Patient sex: M
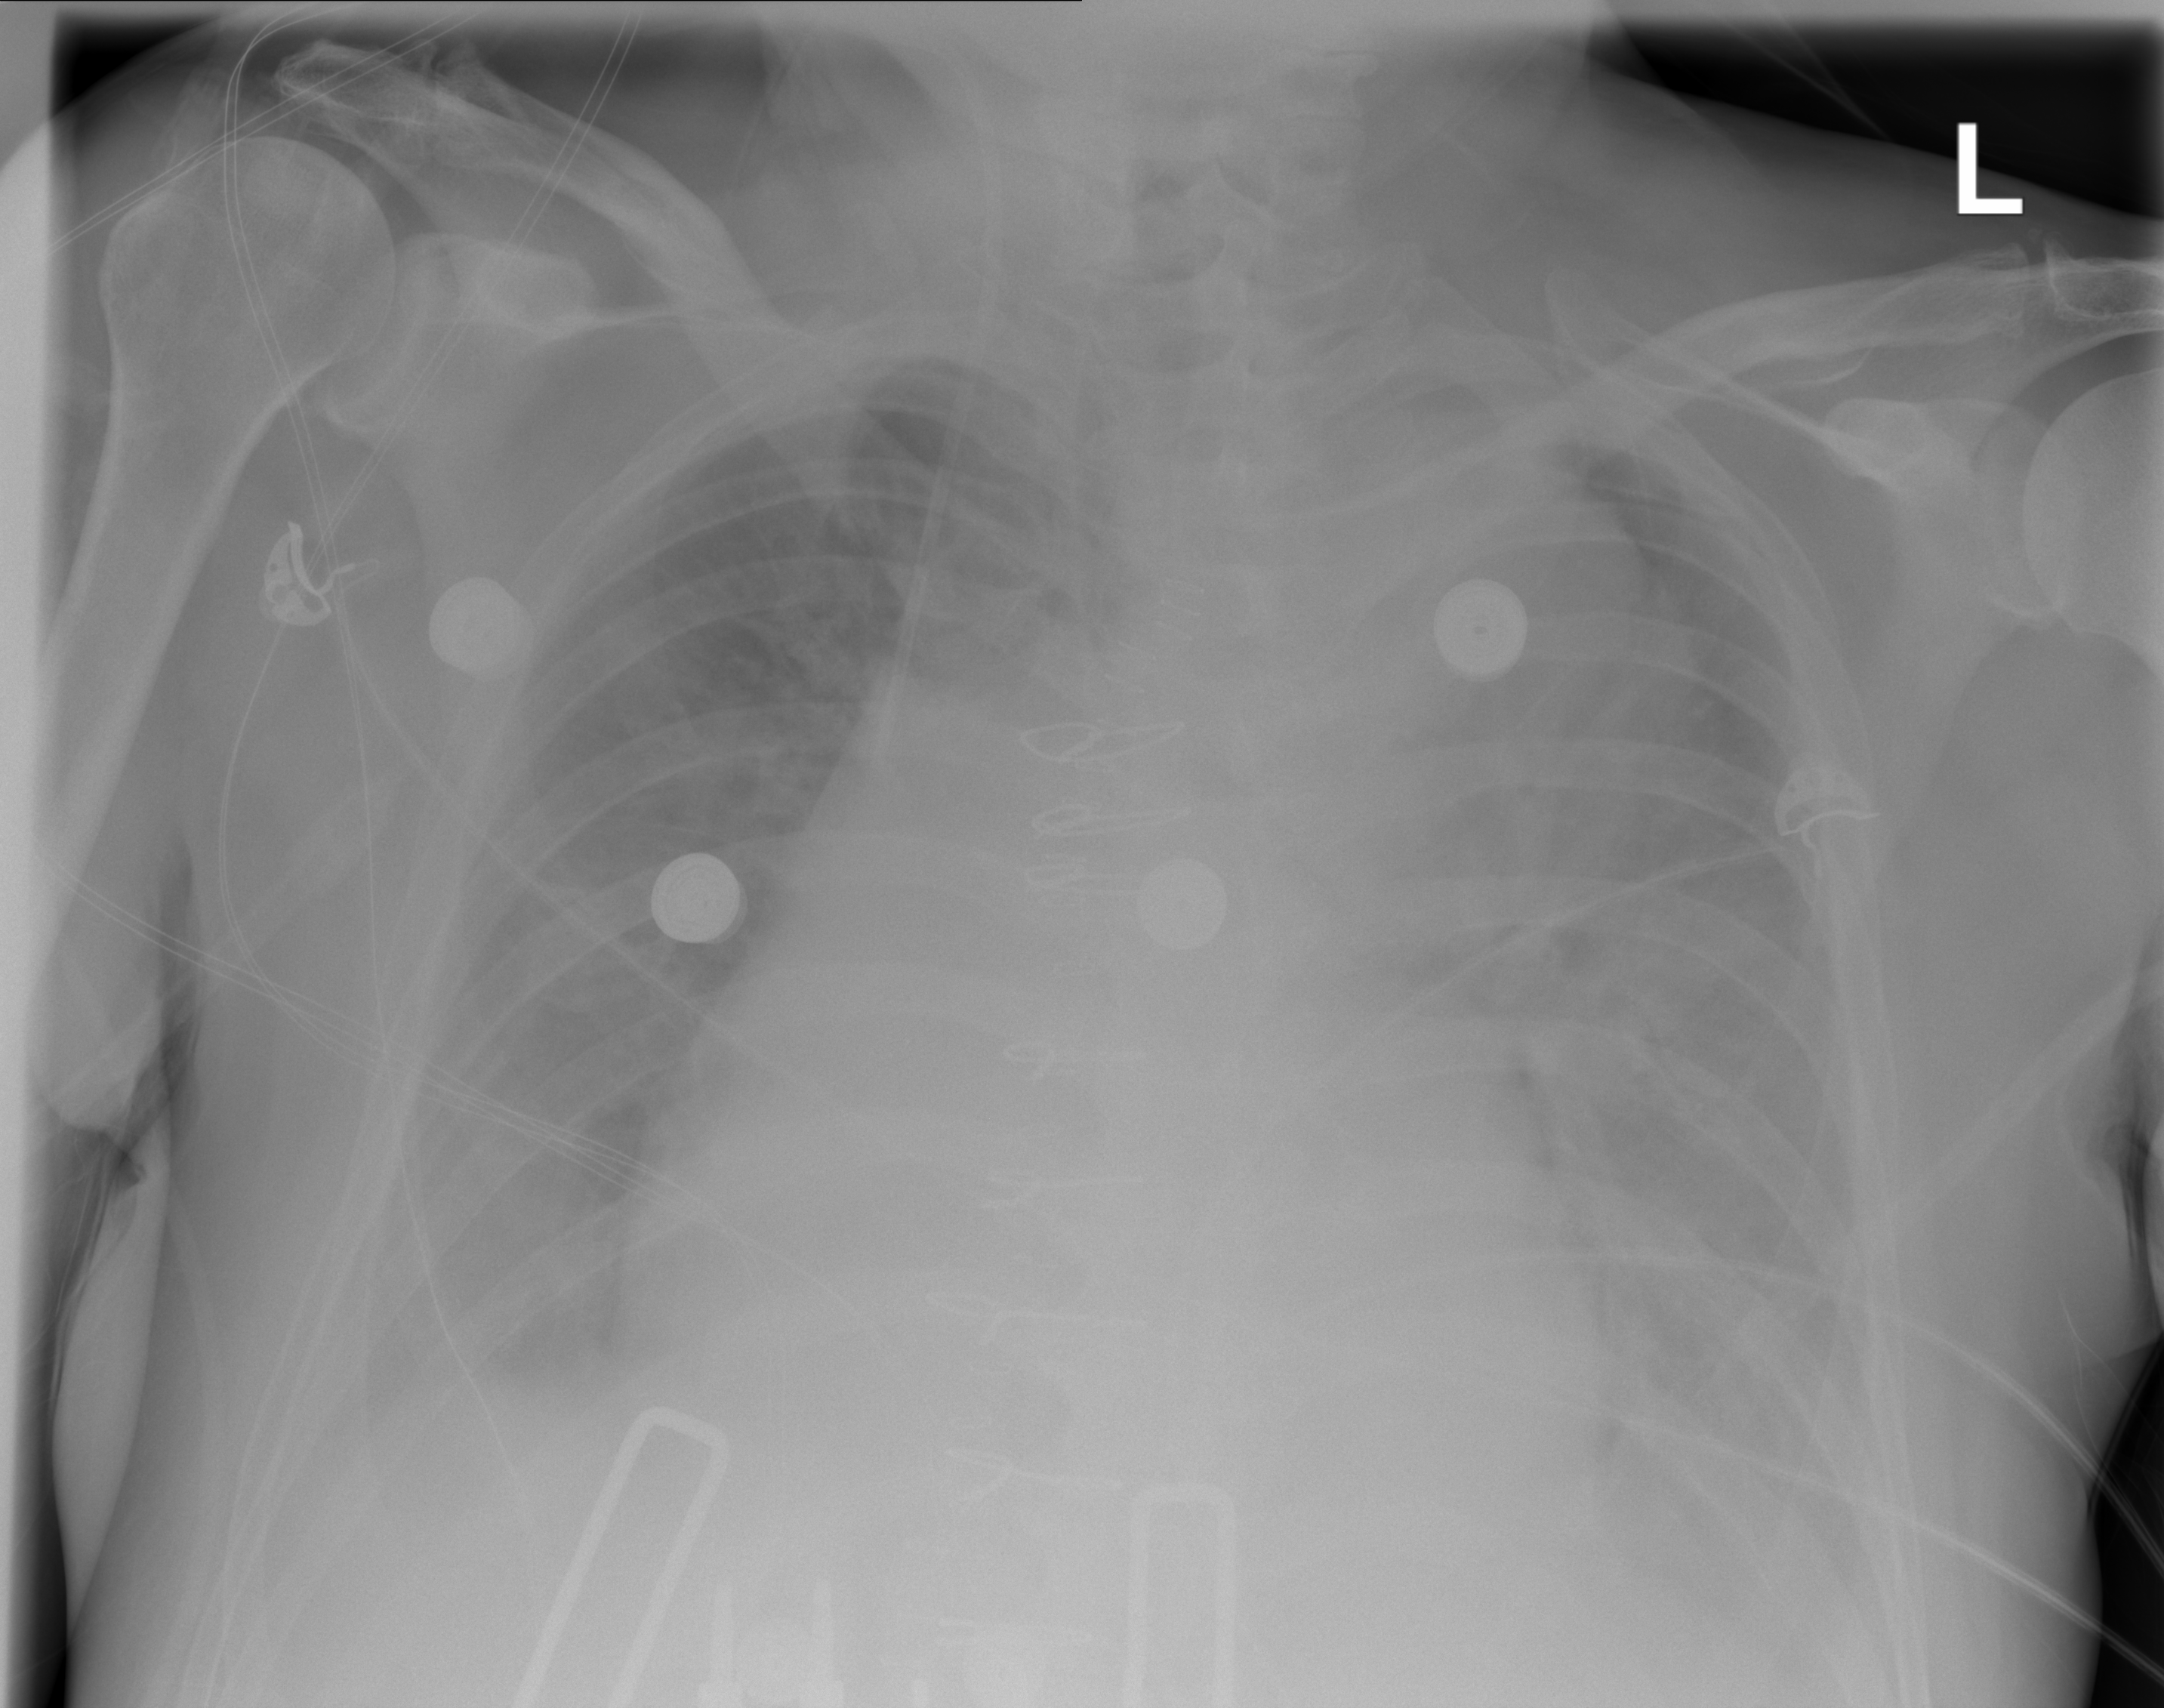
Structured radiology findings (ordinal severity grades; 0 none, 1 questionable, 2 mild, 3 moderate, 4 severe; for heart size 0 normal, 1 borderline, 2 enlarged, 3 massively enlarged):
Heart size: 2
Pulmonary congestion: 3
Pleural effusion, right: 2
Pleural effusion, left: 2
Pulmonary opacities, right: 2
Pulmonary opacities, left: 2
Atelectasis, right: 2
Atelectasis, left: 2